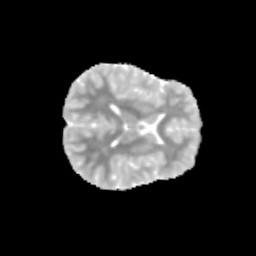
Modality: MD
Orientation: axial
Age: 12
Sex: female
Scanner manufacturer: siemens
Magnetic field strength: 3 T
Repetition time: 3.8 s
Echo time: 0.07 s